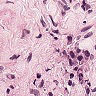
Metastatic tissue present: no